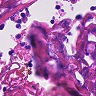
Metastatic tissue present: no